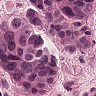
Metastatic tissue present: yes